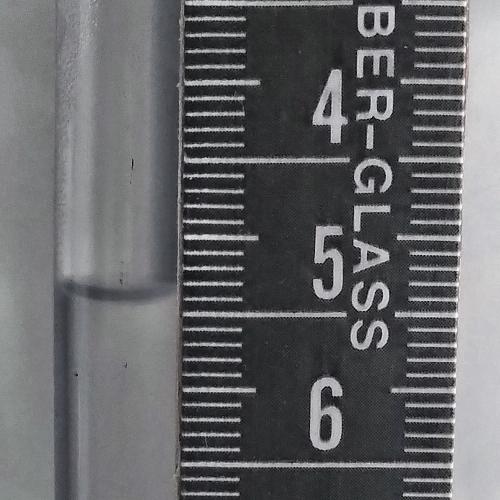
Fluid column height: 5.4 cm